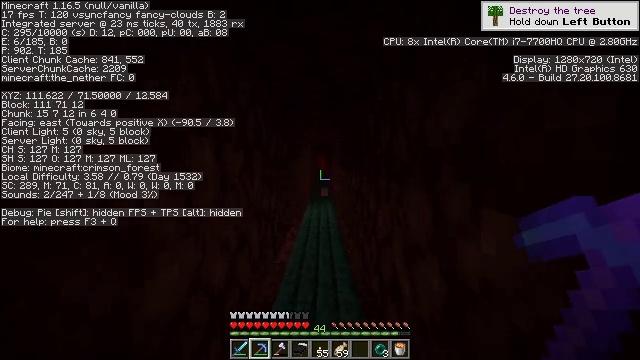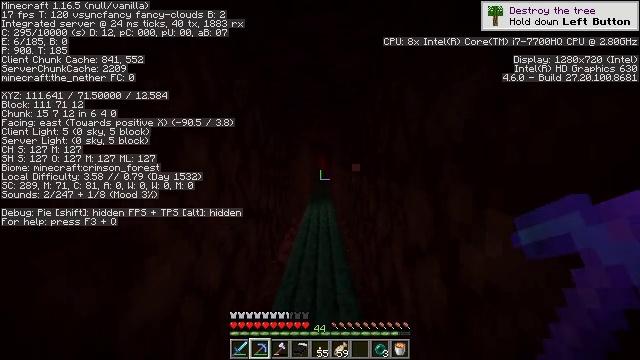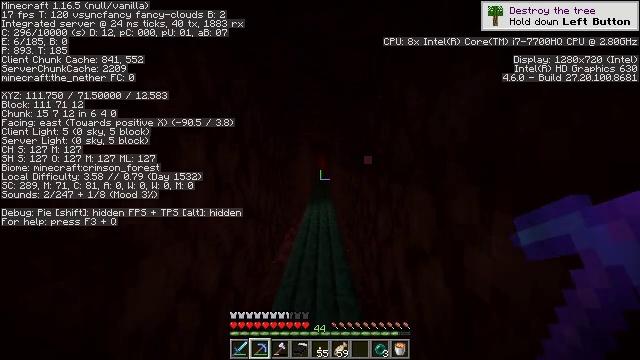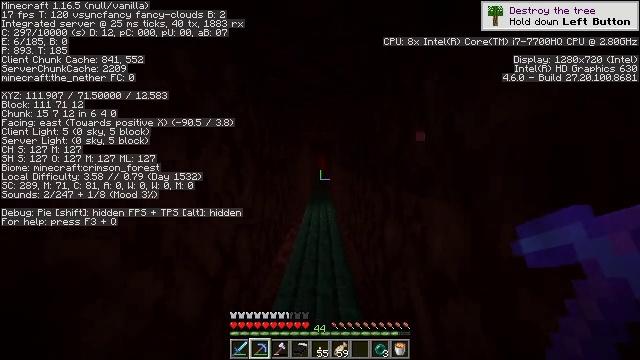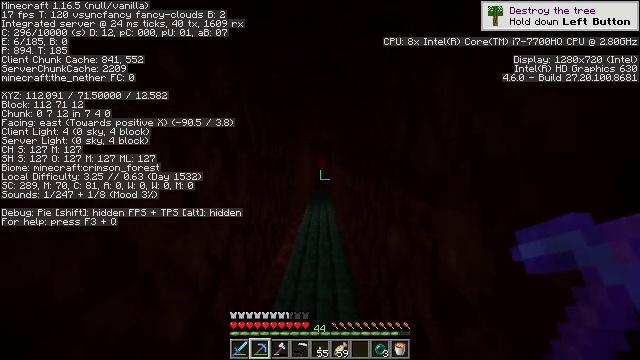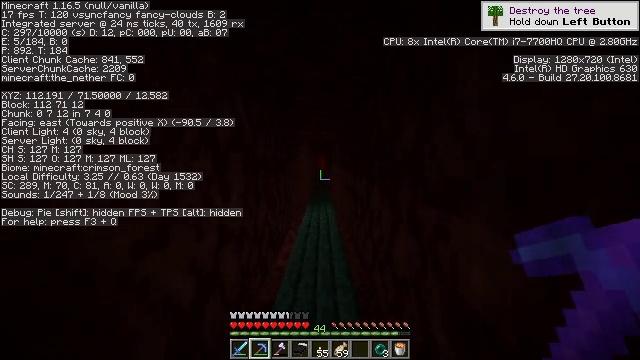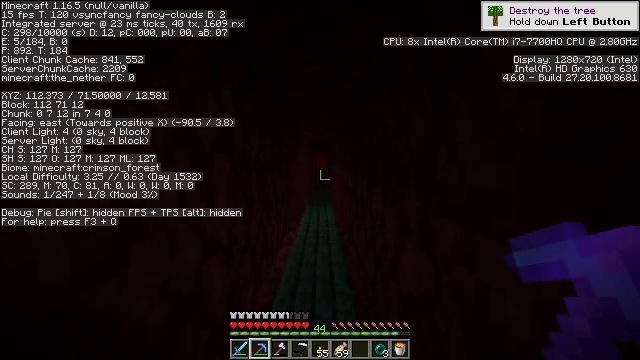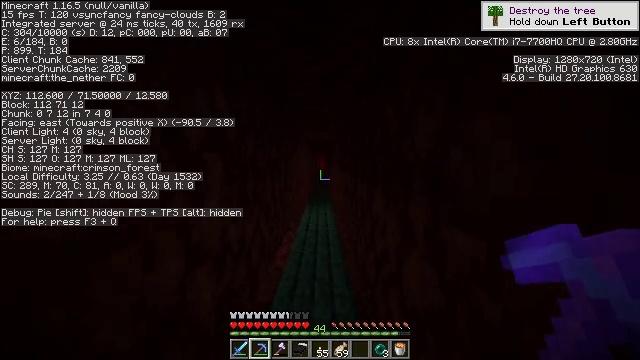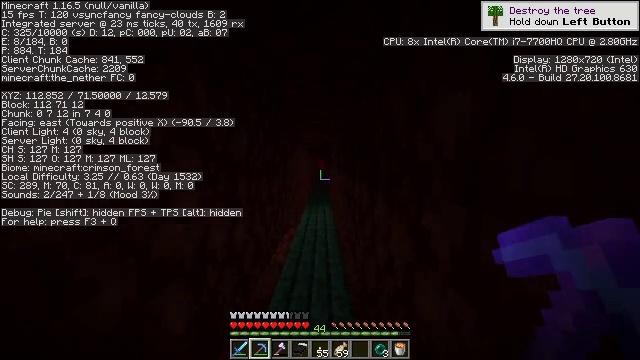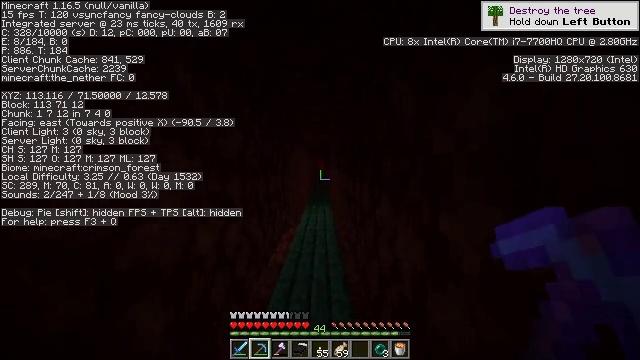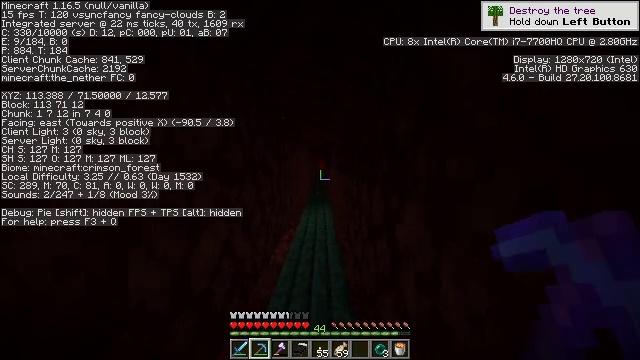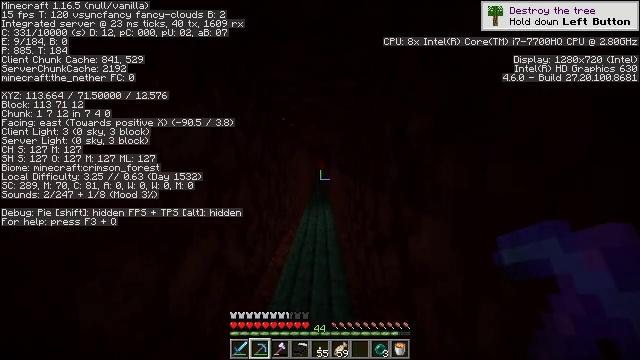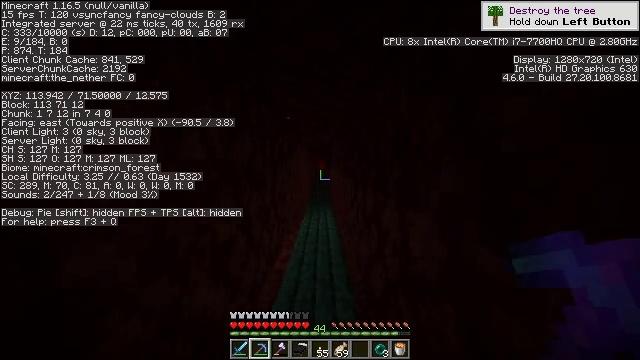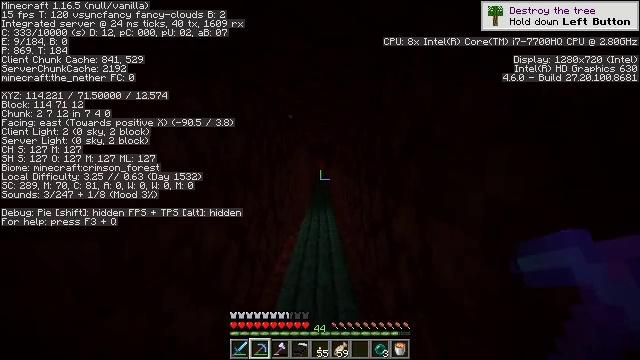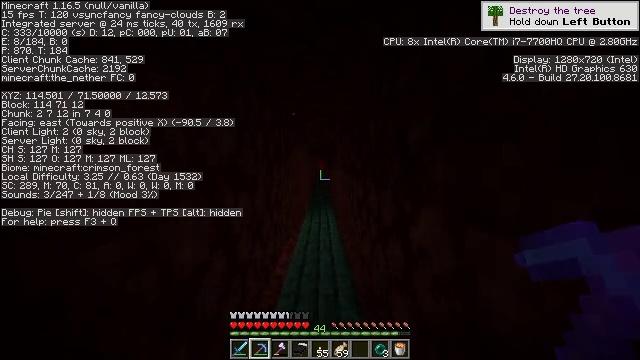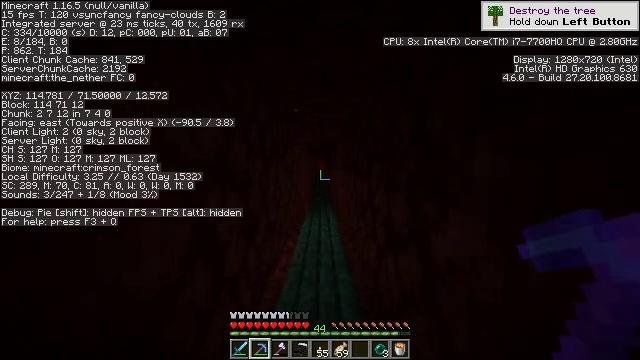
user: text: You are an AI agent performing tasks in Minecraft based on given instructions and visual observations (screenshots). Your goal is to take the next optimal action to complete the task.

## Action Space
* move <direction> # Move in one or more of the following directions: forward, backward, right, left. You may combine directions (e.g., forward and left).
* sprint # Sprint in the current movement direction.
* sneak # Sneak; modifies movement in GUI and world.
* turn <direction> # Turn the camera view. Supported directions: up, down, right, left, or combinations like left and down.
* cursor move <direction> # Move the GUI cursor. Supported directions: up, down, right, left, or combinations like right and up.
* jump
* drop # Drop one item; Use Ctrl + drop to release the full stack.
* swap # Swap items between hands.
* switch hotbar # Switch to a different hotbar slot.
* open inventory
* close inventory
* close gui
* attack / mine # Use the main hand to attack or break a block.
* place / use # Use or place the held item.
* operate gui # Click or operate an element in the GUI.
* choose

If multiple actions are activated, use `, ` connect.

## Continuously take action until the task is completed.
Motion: motion action
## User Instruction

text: Mine the redstone wall torch on the wall.
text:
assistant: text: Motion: no_op
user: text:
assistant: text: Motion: move forward
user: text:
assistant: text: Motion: move forward
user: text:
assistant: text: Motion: move forward
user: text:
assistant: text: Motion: no_op
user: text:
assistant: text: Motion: move forward
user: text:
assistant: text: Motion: move forward
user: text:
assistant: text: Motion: move forward
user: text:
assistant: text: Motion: move forward
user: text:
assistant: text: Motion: move forward
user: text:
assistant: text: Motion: move forward
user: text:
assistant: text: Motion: move forward
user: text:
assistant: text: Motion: move forward
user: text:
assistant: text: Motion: move forward
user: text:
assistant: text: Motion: move forward
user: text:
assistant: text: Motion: move forward
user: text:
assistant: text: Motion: move forward
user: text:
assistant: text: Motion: move forward
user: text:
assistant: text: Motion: move forward
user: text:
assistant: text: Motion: move forward
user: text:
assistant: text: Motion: move forward
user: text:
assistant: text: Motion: move forward
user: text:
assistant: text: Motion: move forward
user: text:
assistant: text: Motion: move forward
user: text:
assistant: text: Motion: move forward
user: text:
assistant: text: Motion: move forward
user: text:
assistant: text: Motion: move forward
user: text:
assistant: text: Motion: move forward
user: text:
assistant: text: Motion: move forward
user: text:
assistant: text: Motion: move forward